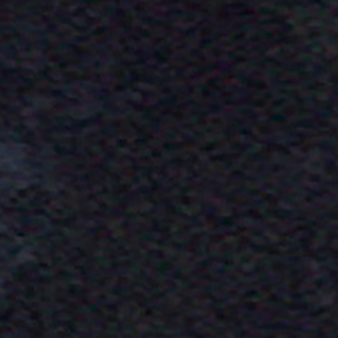
Label: other